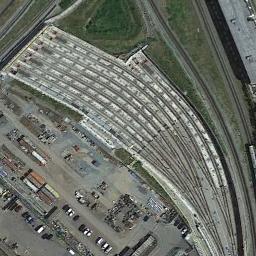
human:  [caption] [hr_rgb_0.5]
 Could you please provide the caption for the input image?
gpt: Several roads are beside the railway station .

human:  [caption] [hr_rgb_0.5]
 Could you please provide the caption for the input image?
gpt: The railway station is next to the grass and parking lot .

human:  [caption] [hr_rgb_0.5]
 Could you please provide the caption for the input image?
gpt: The railway station has some railways and lots of facilities .

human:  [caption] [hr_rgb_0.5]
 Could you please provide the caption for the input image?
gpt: There is a fully equipped railway station in the suburbs .

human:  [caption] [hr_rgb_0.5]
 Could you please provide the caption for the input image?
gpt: There are some green meadows beside the railway station .